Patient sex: M
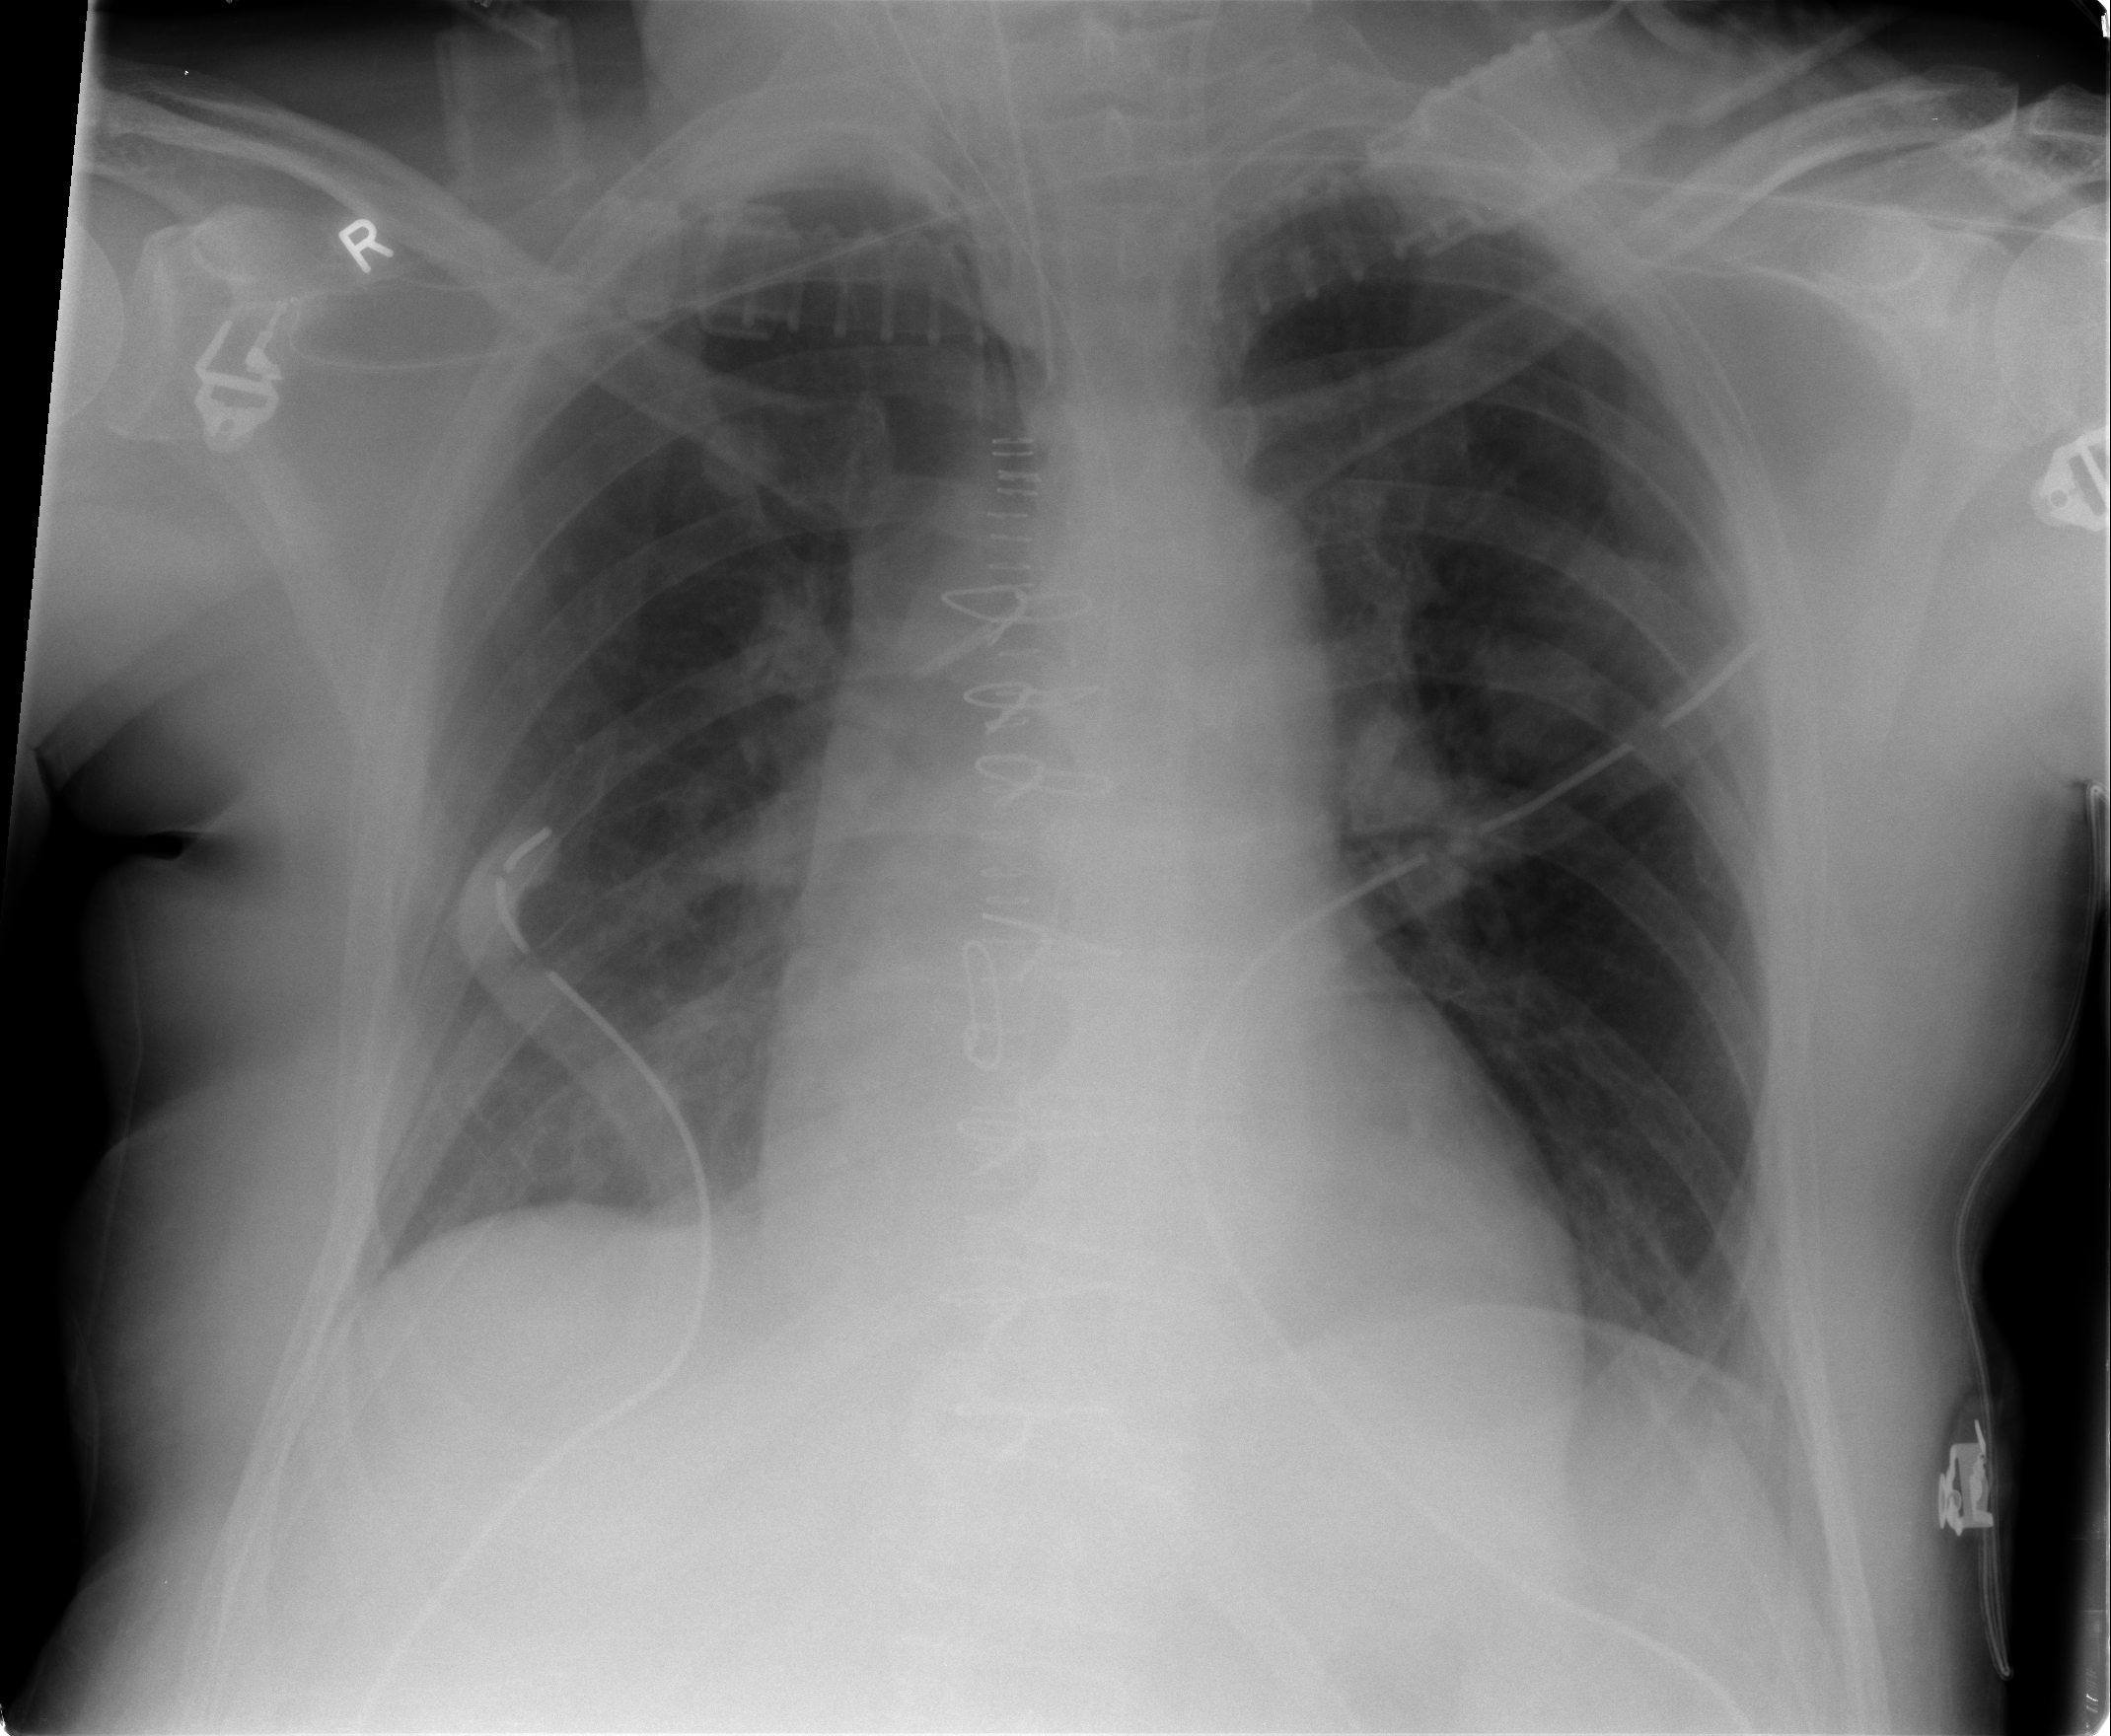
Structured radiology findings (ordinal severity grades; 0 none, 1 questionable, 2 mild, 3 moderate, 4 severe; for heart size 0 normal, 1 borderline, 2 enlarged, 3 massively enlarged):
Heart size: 2
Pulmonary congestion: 2
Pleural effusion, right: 2
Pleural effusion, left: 2
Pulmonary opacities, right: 1
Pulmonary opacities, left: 0
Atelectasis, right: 2
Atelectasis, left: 2